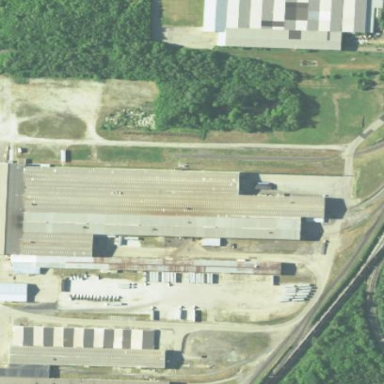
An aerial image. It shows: Industrial area.